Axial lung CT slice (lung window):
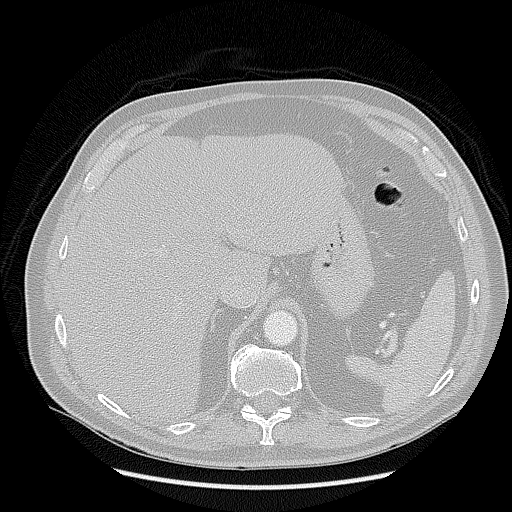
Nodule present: no